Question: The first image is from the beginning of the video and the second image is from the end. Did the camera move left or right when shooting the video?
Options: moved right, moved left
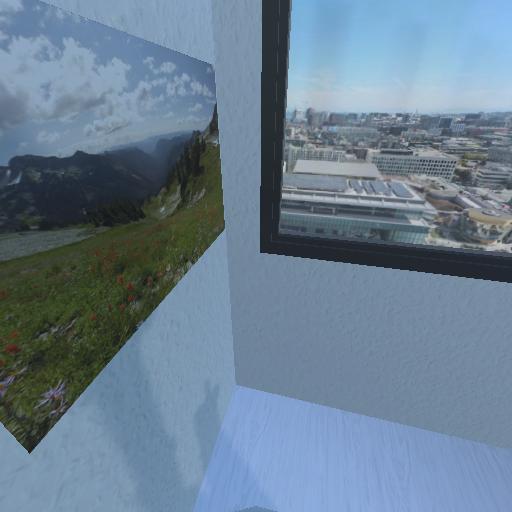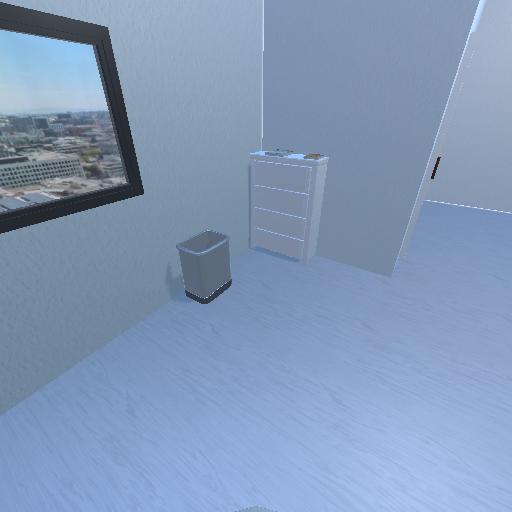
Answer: moved right